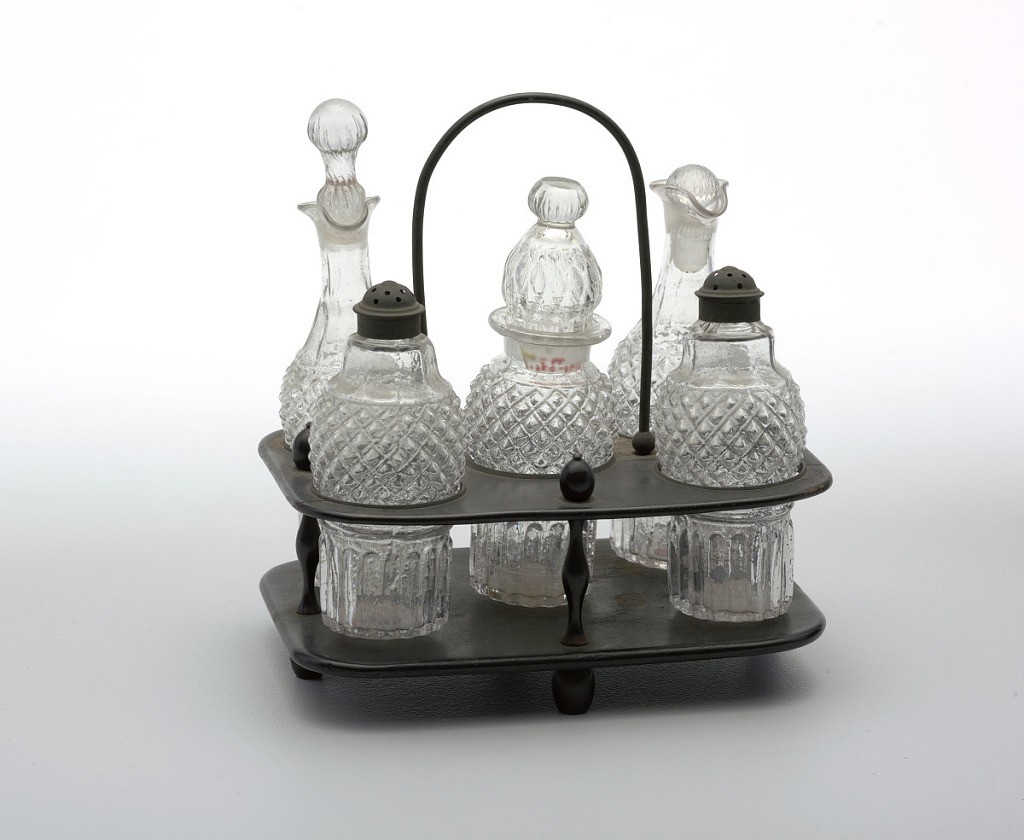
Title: cruet/stand
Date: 19th century
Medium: glass
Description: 2 cruets with glass stoppers, salt & pepper shaker, jar in metal stand